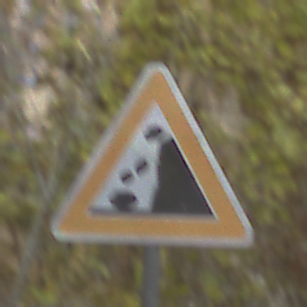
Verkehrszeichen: SteinschlagRechts
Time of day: MorningAfternoon
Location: Outdoor (Urban)
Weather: PartlyCloudy
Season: NotSpecified
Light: Natural